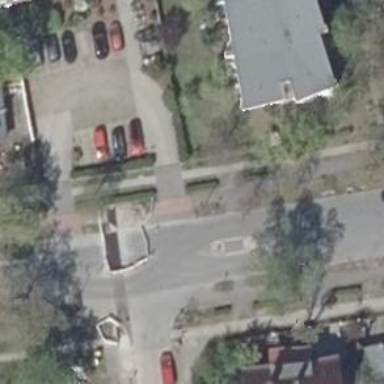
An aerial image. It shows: Traffic calming island.